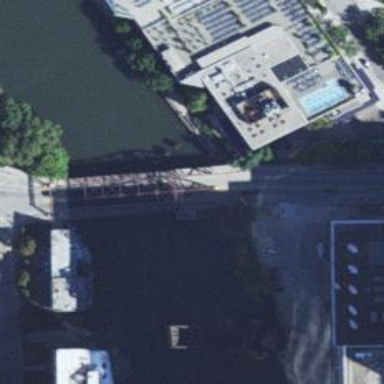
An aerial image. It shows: Secondary road with separate sidewalk that crosses movable bascule bridge.